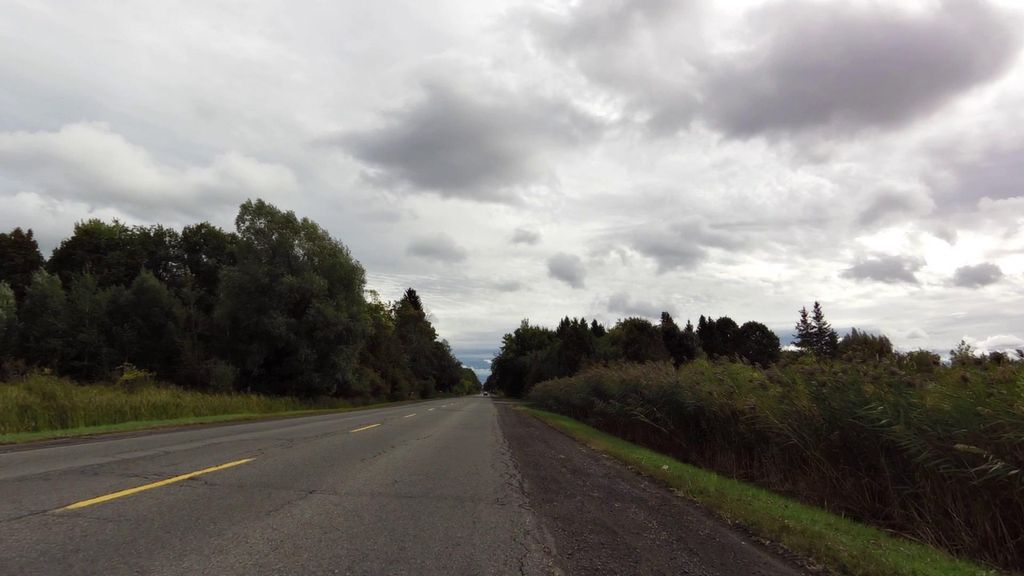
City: ottawa-gatineau